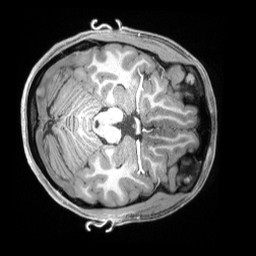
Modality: T1w
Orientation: axial
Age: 25
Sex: female
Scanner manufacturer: siemens
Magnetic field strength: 3 T
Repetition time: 2.4 s
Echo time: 0.00226 s